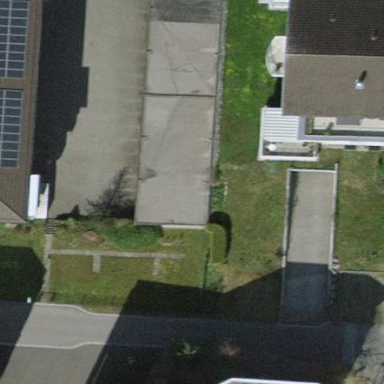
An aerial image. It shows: Group of garages.